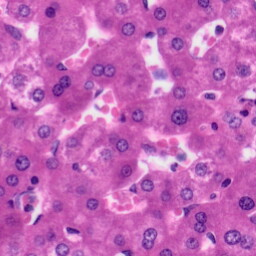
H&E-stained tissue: Liver